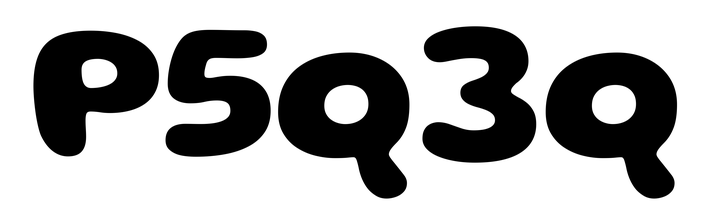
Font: Gluten_Bold